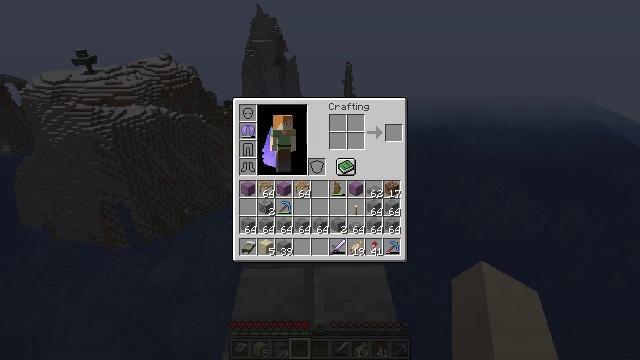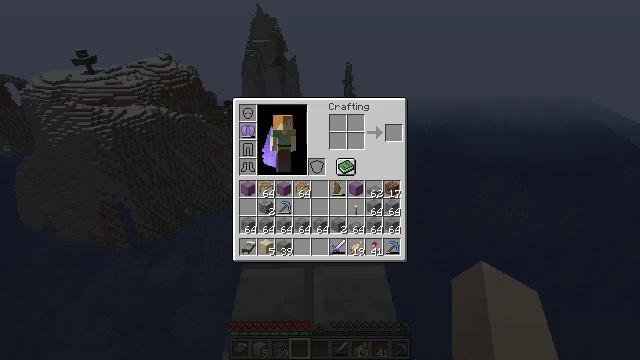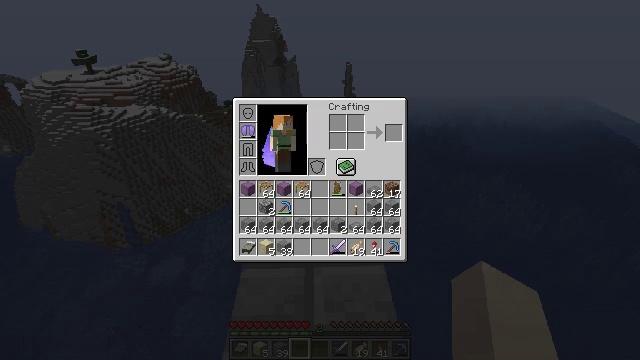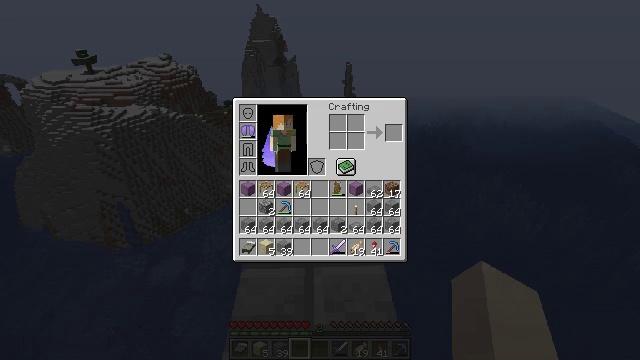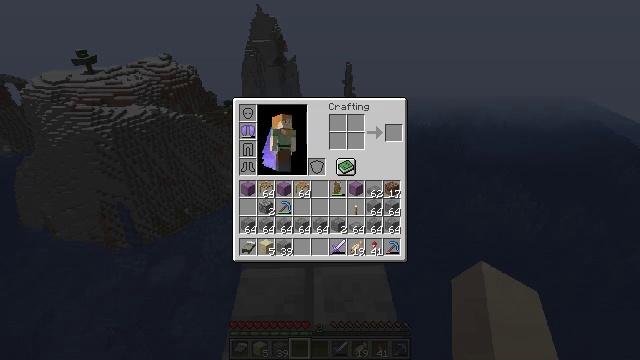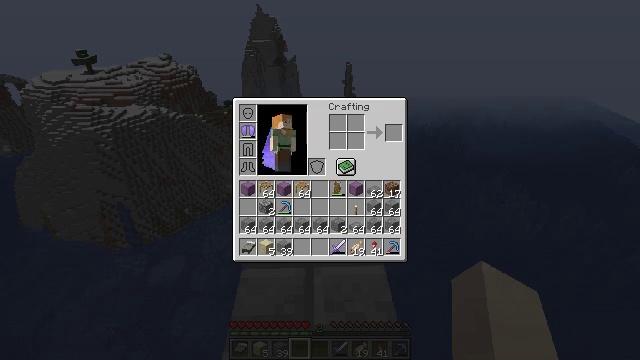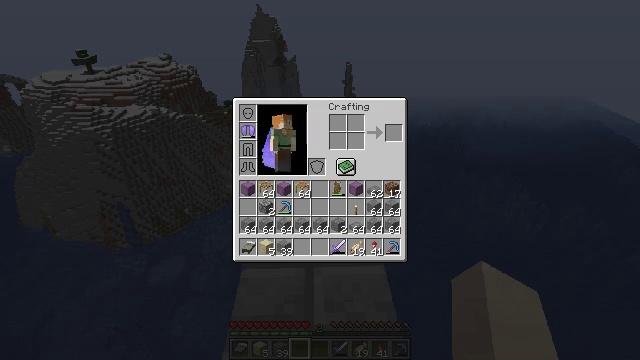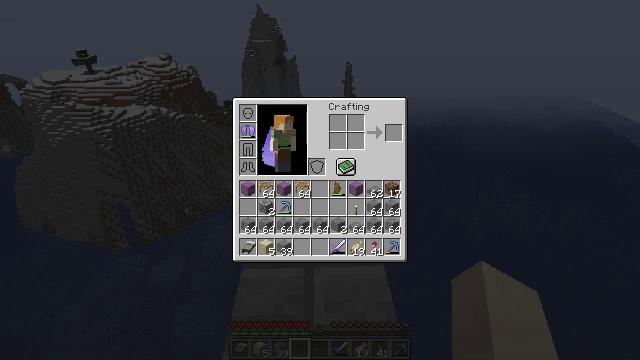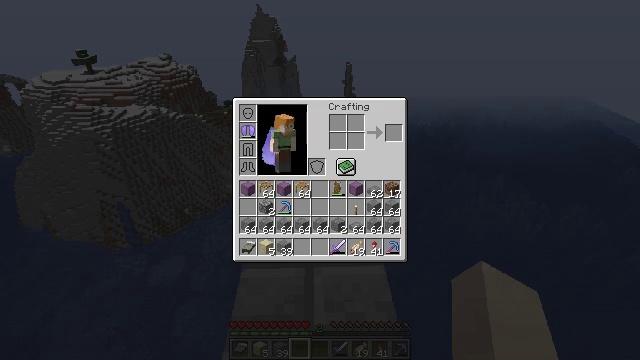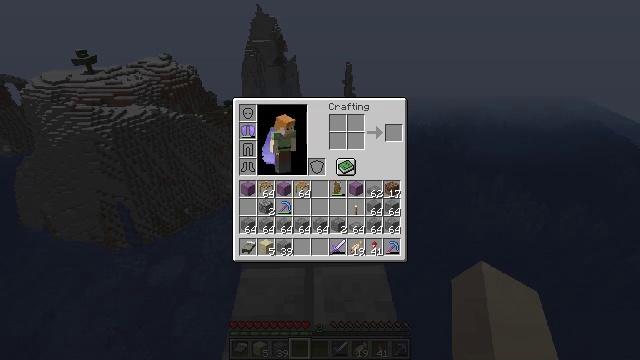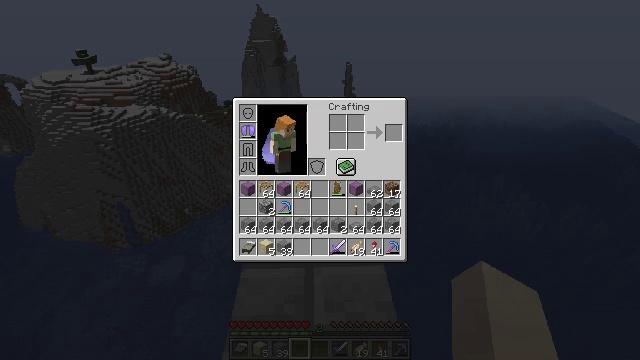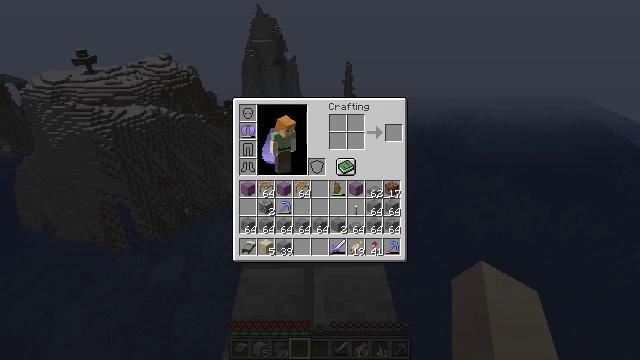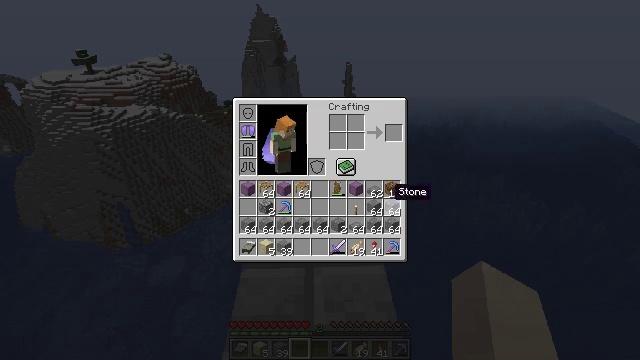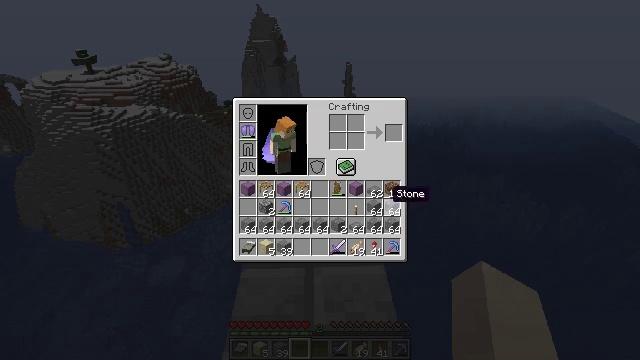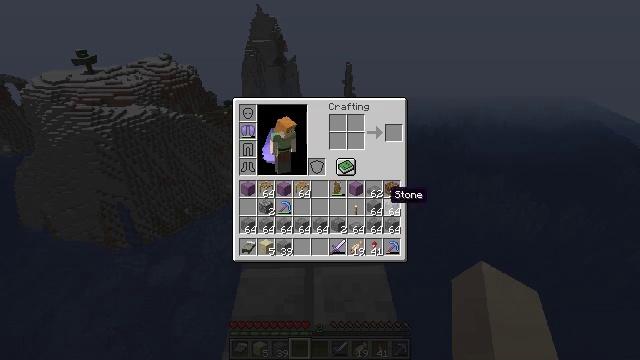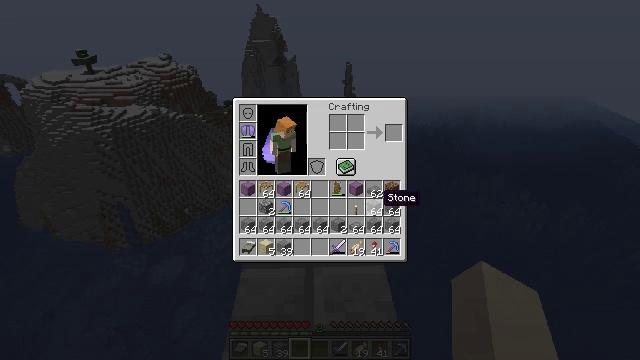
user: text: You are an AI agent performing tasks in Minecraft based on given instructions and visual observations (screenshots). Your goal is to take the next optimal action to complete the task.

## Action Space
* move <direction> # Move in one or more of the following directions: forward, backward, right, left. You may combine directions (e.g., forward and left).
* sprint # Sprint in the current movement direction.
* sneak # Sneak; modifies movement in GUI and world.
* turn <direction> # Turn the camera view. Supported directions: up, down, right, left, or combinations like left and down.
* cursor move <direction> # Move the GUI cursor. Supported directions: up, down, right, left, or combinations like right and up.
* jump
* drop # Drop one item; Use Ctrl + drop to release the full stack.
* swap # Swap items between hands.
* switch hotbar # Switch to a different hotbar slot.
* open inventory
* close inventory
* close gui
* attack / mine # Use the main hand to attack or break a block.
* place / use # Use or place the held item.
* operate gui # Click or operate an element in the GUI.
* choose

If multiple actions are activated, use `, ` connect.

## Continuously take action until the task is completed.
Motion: motion action
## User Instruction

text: Open the crafting table to make stone bricks.
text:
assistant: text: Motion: no_op
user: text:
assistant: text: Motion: no_op
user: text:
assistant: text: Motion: cursor move left and up
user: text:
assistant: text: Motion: cursor move right
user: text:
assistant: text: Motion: cursor move right and down
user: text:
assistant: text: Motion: cursor move down
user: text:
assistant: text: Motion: cursor move down
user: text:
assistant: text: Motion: cursor move down
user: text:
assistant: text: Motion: cursor move down
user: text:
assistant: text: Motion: cursor move left and down
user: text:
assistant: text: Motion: cursor move left
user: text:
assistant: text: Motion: cursor move left and down
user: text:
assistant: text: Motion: no_op
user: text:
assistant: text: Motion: no_op
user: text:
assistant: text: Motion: no_op
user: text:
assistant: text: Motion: no_op
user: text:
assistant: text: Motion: operate gui
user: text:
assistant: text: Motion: operate gui
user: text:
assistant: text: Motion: no_op
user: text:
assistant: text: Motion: cursor move up
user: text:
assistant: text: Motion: cursor move up
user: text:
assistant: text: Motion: cursor move left and up
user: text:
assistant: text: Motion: cursor move up
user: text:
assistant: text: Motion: cursor move up
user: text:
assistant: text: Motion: no_op
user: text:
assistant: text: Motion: no_op
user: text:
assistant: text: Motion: no_op
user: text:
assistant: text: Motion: no_op
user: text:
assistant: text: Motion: operate gui
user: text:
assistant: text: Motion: operate gui